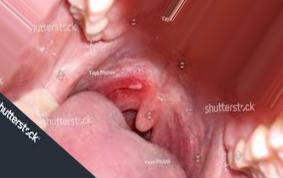
Condition: Mouth Ulcer